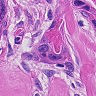
Metastatic tissue present: yes